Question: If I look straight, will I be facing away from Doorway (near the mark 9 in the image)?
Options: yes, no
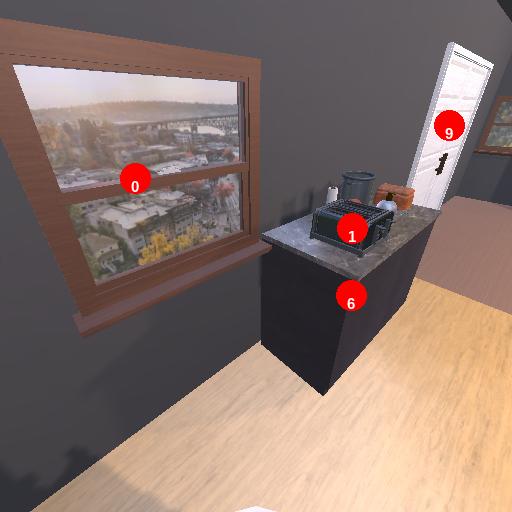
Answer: yes